Aerial crown-view tile of a tropical tree (Barro Colorado Island, Panama), acquired 20241112:
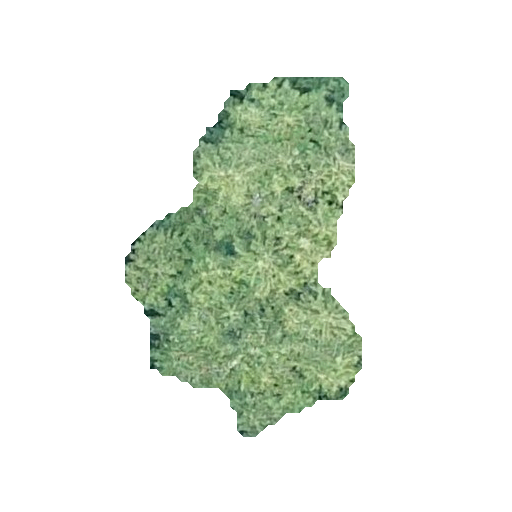
Species: Quararibea stenophylla
GBIF accepted scientific name: Quararibea stenophylla
Crown area: 86.884 m²